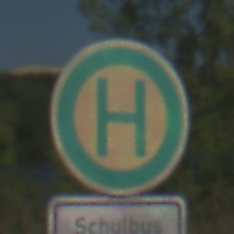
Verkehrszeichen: Haltestelle
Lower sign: ZeitangabenMitBeschraenkungAufWochentage5
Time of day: MorningAfternoon
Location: Outdoor (Nature)
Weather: Clear
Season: NotSpecified
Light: Natural